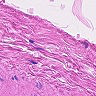
Metastatic tissue present: no